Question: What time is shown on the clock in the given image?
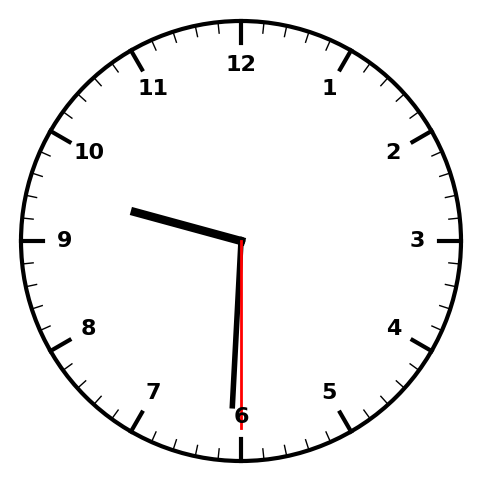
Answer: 09:30:30